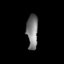
Tissue: prostate
Cell type: T cells
Senescence score: 0.3026
Nuclear area (px): 382
Mean DAPI intensity: 123.209